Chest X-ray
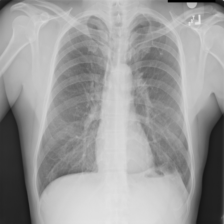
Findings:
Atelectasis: negative
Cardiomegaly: negative
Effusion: negative
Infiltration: negative
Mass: negative
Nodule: negative
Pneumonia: negative
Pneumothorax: negative
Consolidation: negative
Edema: negative
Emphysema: negative
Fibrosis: positive
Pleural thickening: negative
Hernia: negative